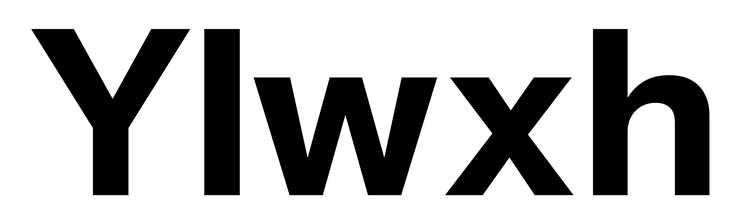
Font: InstrumentSans_Bold